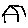
Label: house